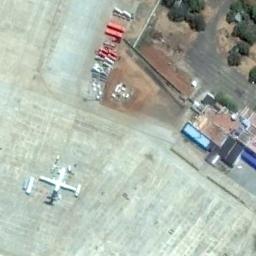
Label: airplane